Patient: sex M, age 71
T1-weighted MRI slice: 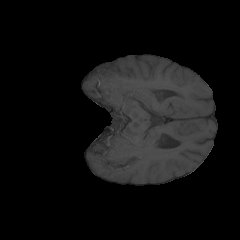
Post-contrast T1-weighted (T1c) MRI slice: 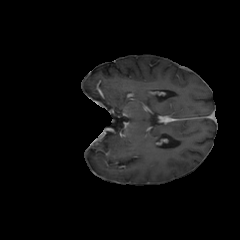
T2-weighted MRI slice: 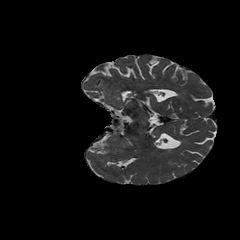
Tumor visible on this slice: no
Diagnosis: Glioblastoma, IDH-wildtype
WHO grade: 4